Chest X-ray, AP view. Patient: 24 years old, sex F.
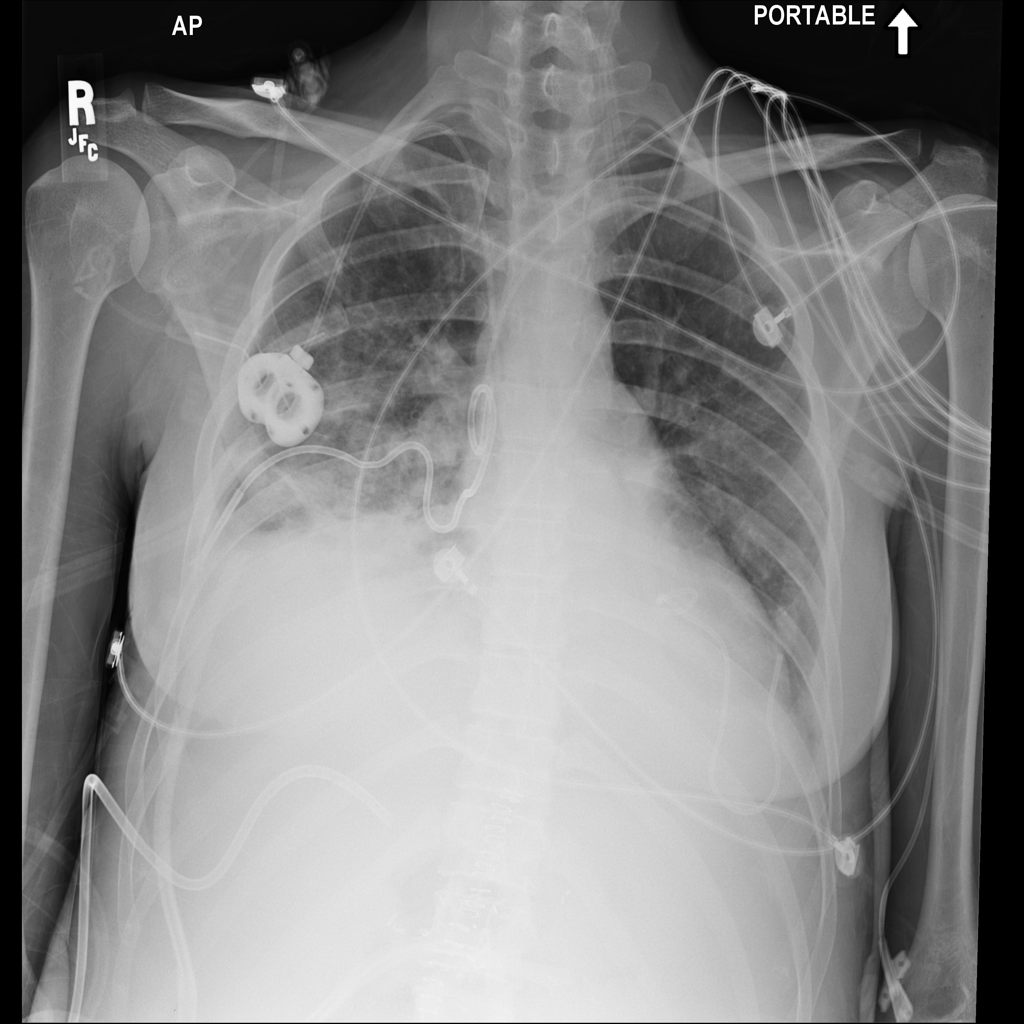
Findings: No Finding